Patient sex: M
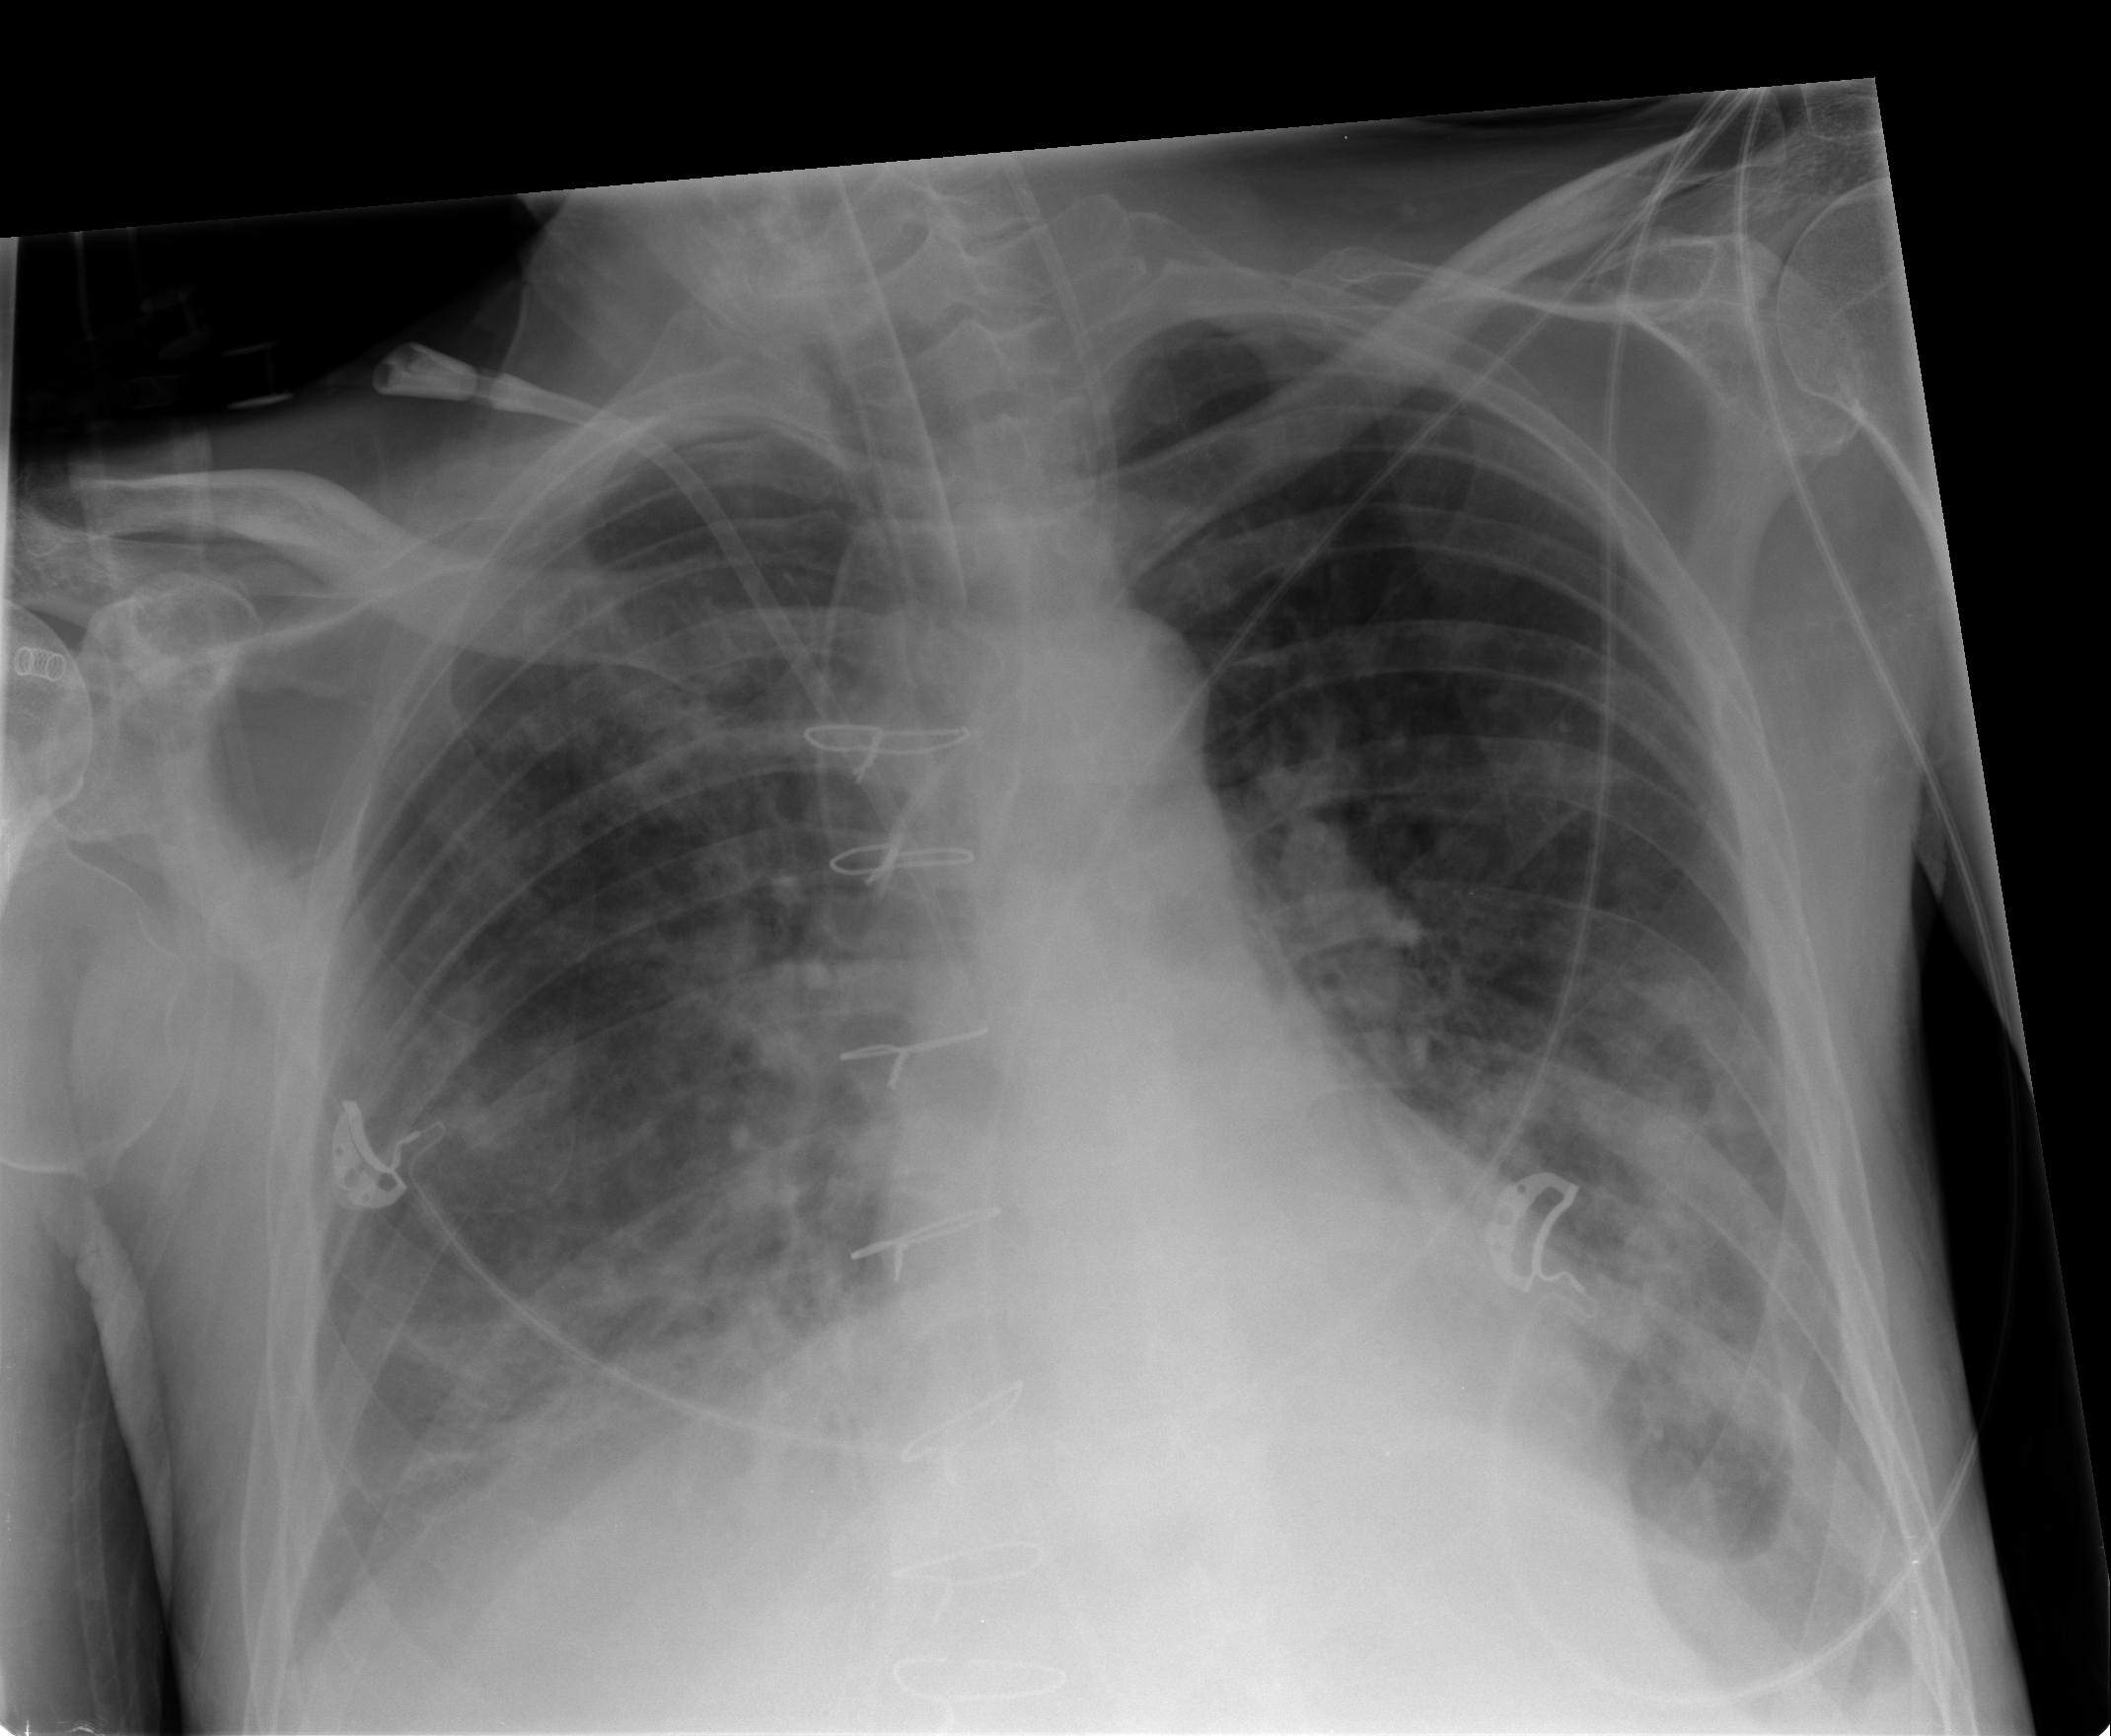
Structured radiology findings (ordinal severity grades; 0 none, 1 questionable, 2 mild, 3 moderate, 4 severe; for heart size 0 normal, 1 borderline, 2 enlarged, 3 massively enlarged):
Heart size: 0
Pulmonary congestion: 1
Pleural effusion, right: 2
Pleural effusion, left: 2
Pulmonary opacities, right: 1
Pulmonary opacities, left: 1
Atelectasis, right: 1
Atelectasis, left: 1